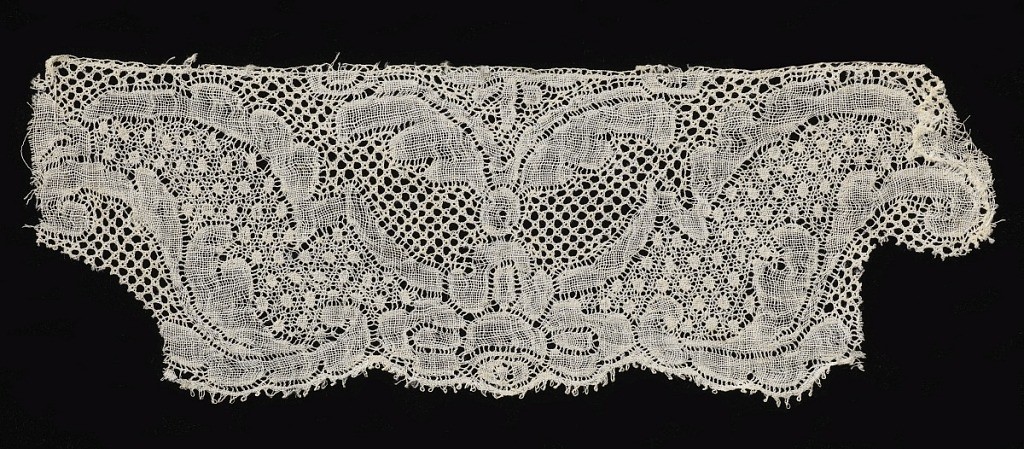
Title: Fragment
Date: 18th century
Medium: linen Technique: bobbin lace (Binche style)
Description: Fragment of Binche-style lace with symmetrical design of paired scrolling leaves. Five-hole or "cinq trous" and "snowball" ground. Scalloped edge.